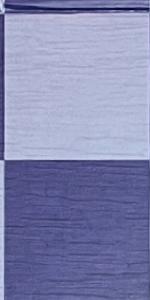
Label: Empty